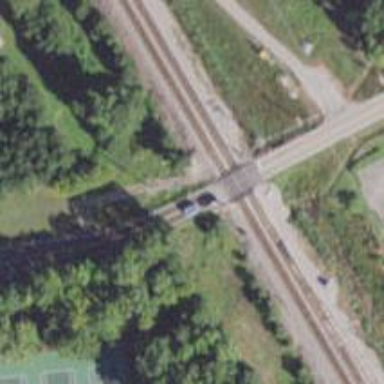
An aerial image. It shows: Level crossing with lights at railway intersection.